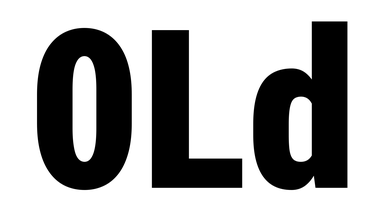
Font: Roboto_Condensed_Black